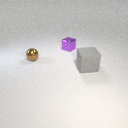
large gray rubber cube in front of small brown metal sphere